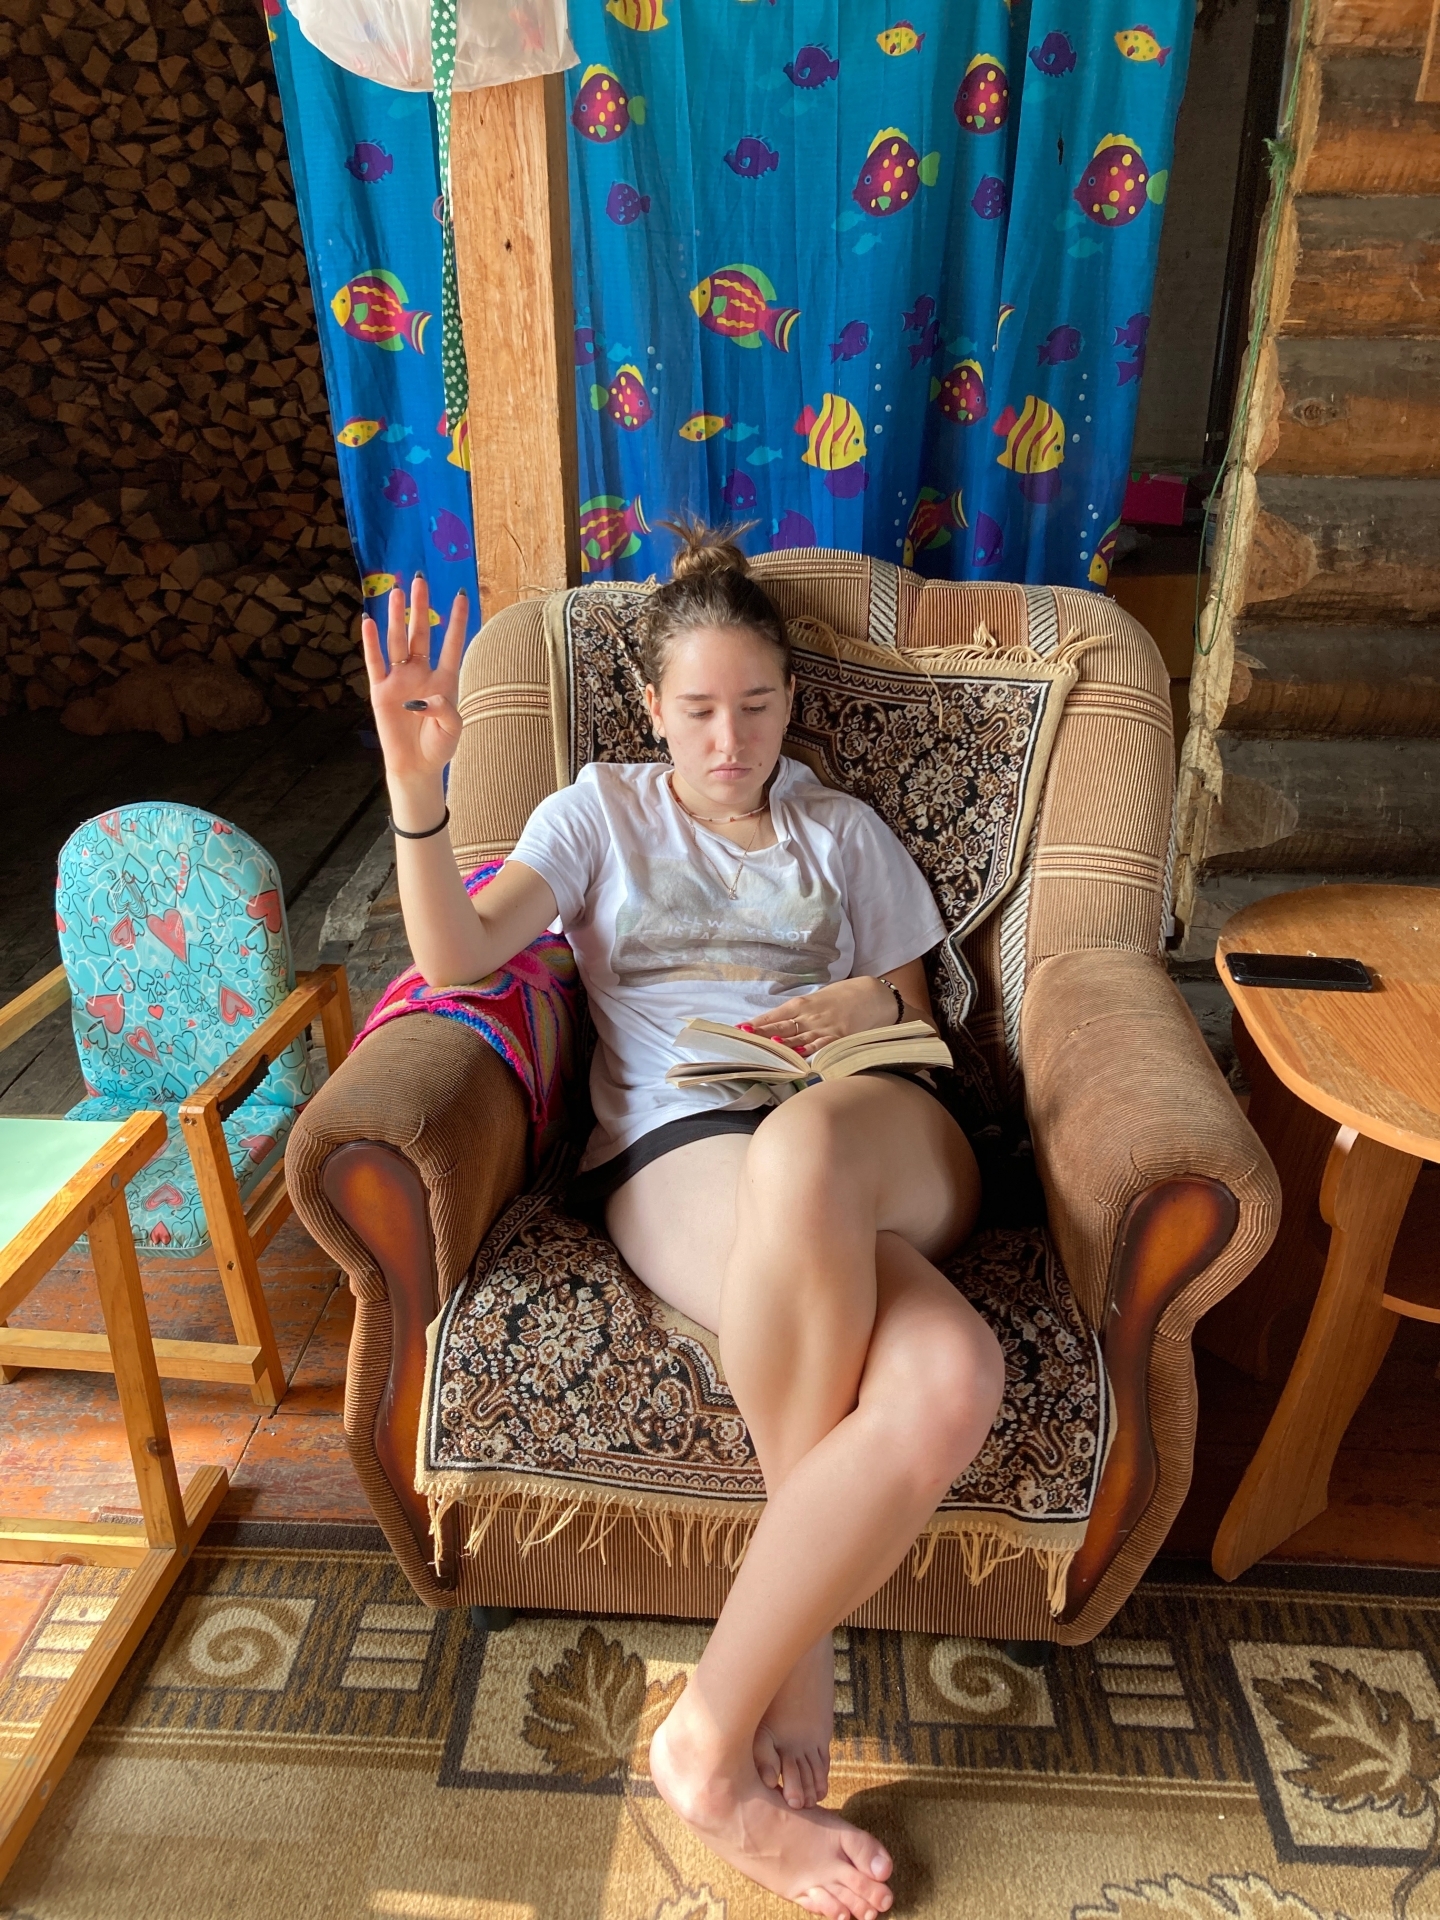
Label: clear